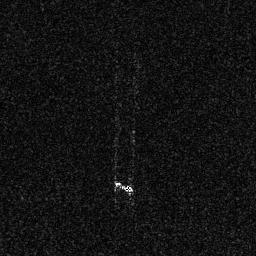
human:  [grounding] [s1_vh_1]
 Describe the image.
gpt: In the satellite image, there is  <ref>1 small ship </ref> <box>[[43, 69, 51, 75, 0]]</box> located at bottom.